Question: What is the view called (I refer to it as a 'map detail view'), and is it possible to create an instance of it with my own data and my own custom buttons?

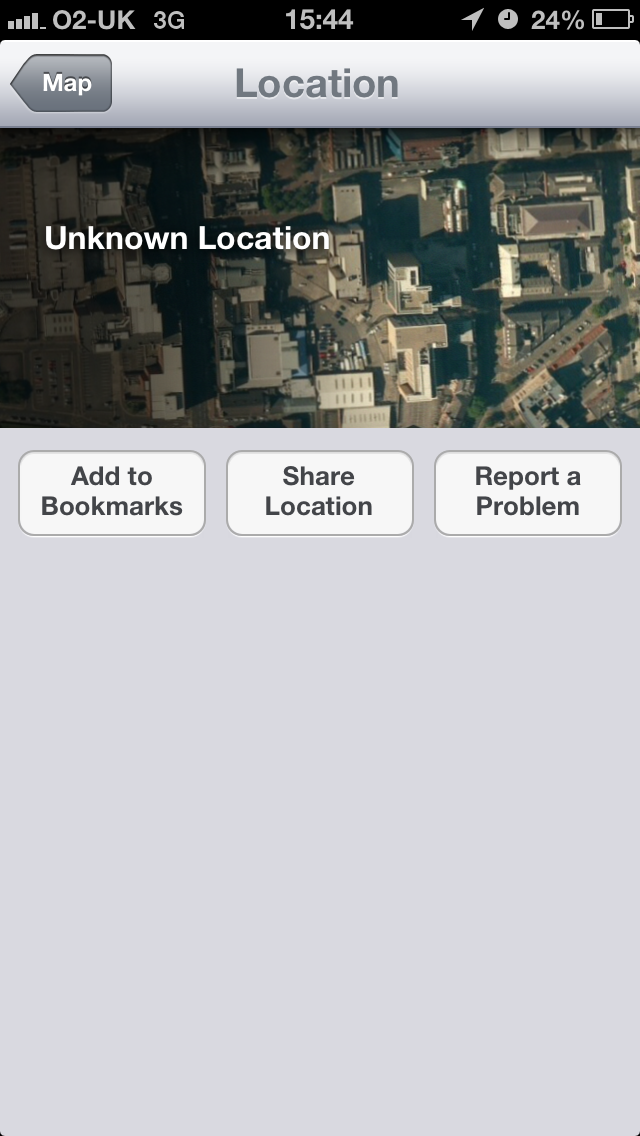
Answer: AFAIK, this isn't a system view exposed to developers in the iOS SDK. There may be 3rd-party equivalents however I have never seen one.
Check out the list of classes for MapKit here <URL>
This question may help you too: <URL>. Although not identical, I think it explains how that cool effect on the top works.